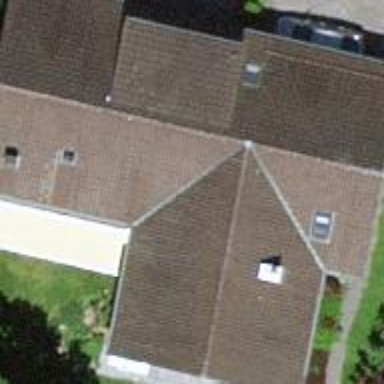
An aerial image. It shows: Residential building.